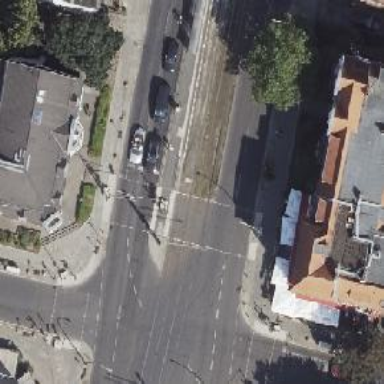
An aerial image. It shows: Tram crossing on the railway.